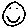
Label: smiley face